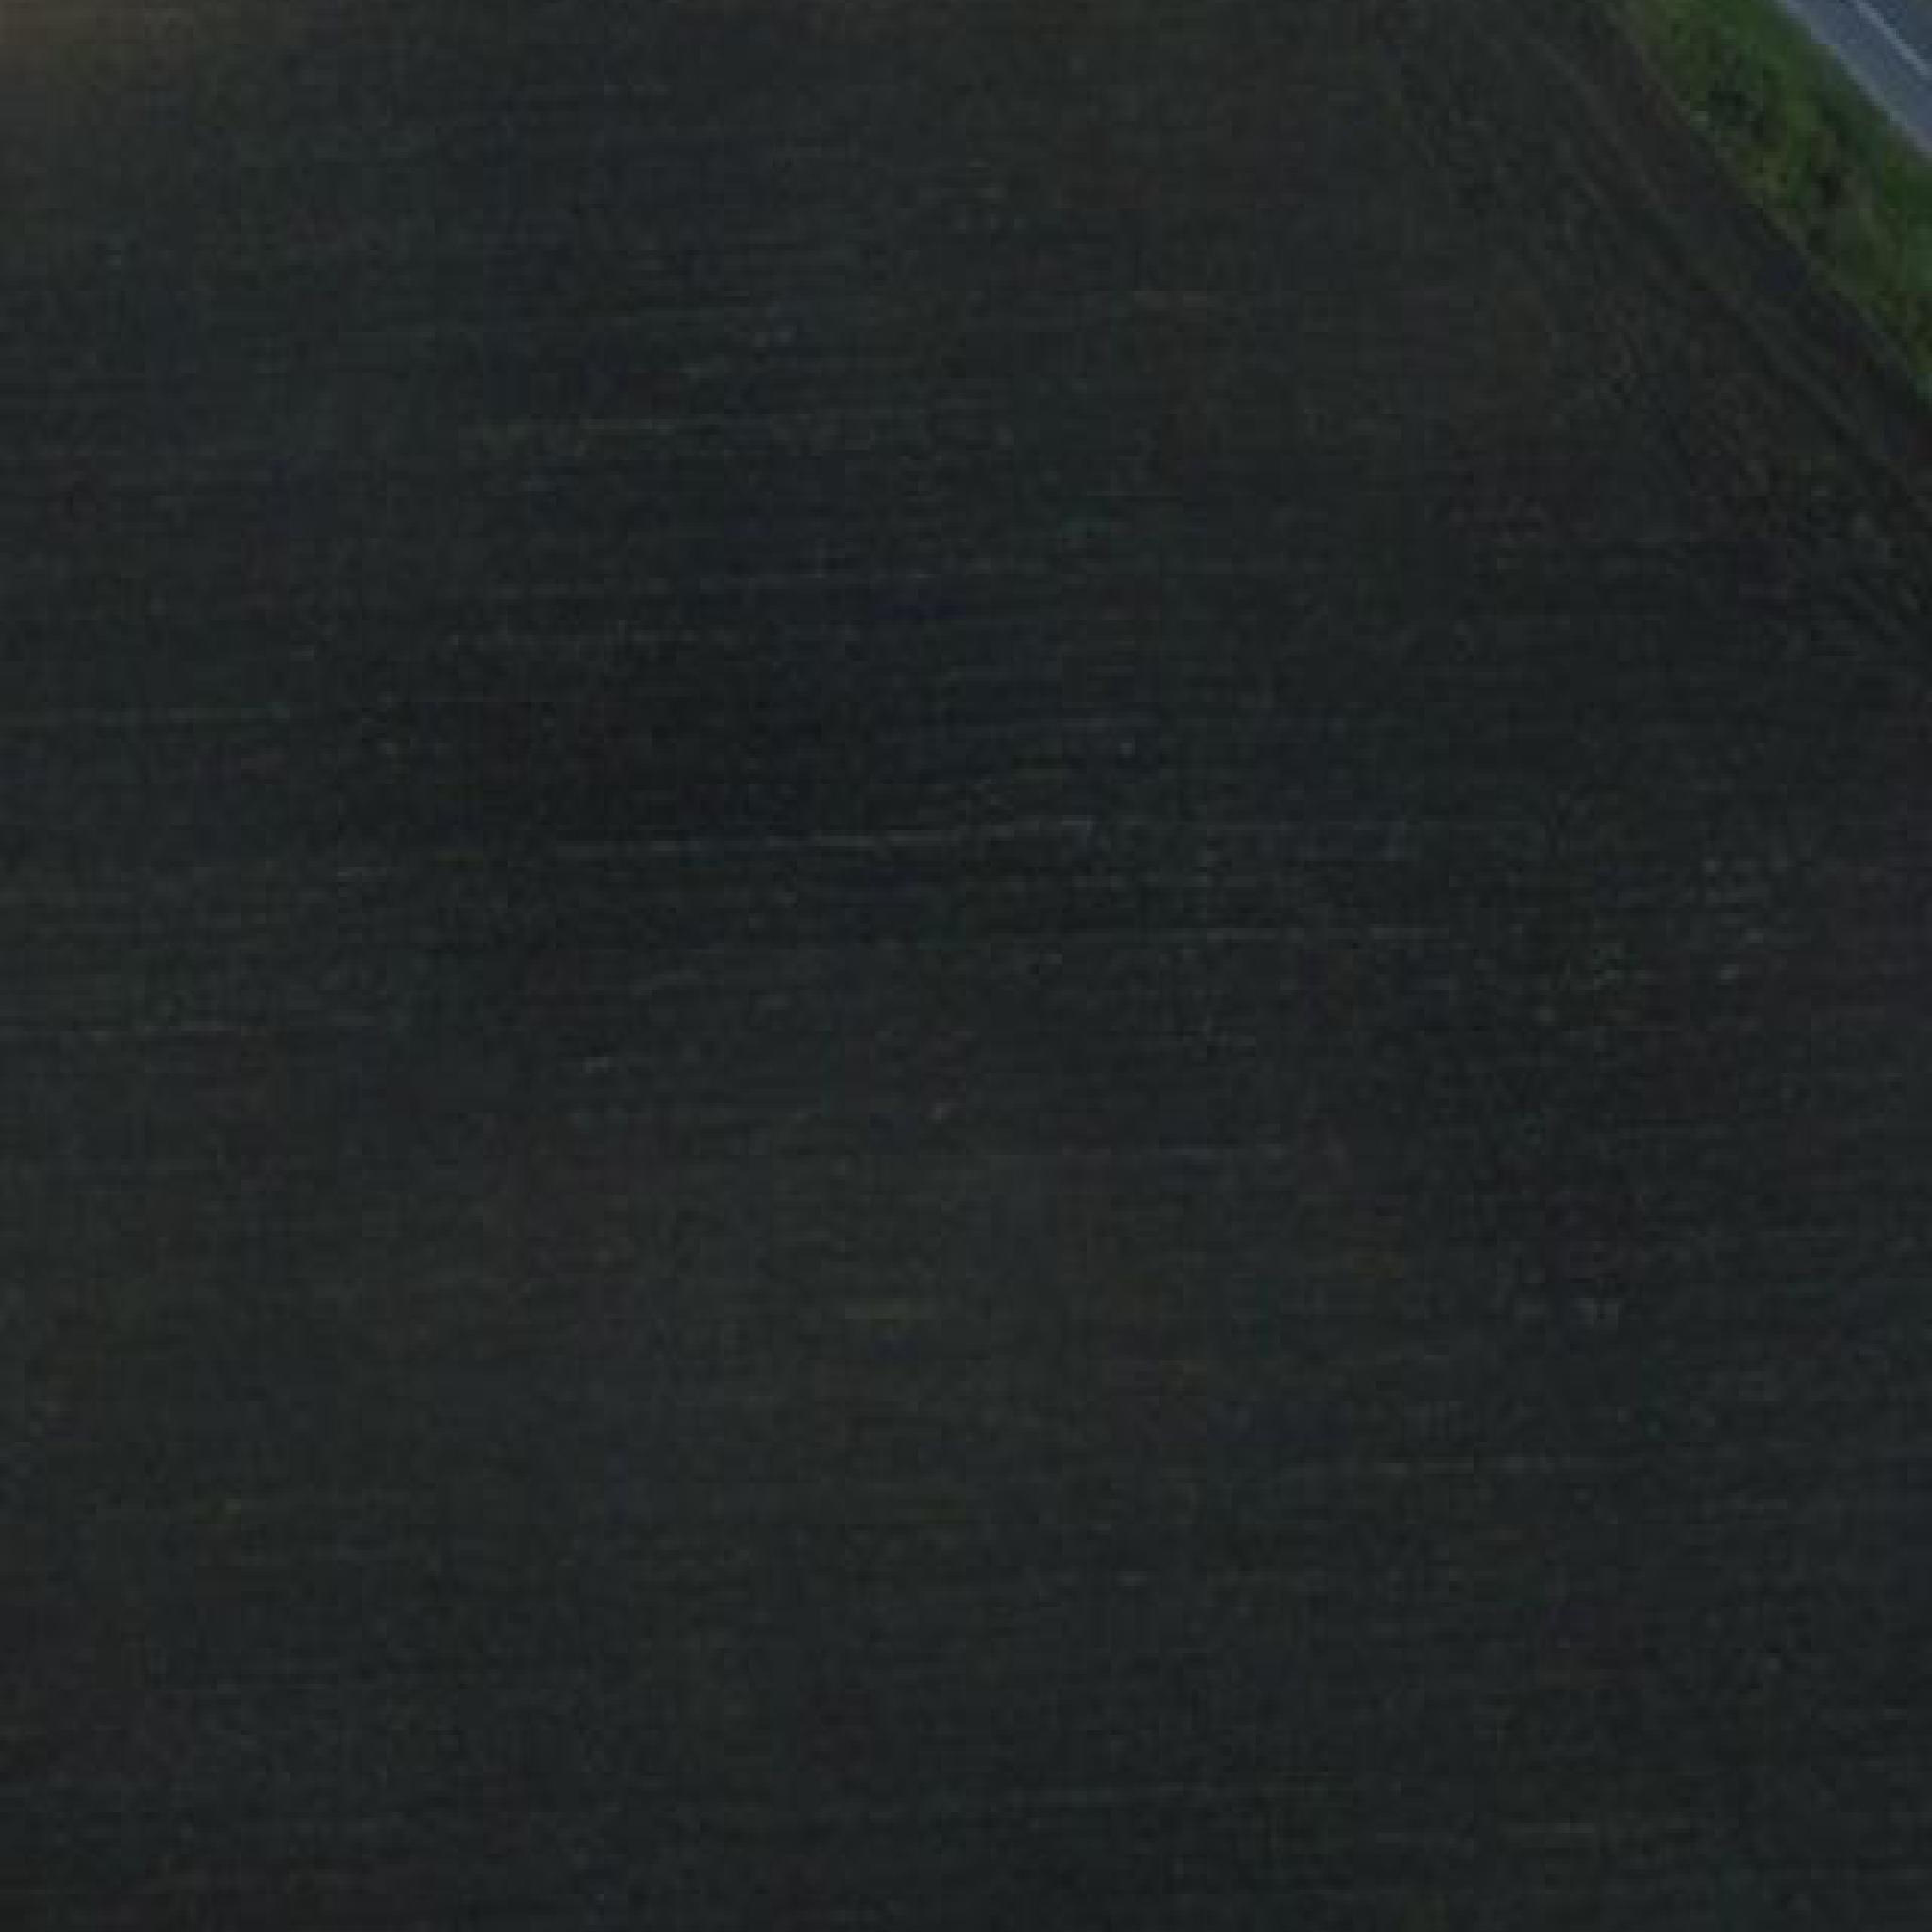
Biome: Sarmatic mixed forests